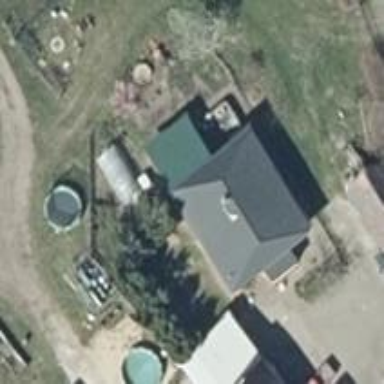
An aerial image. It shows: House with hipped roof oriented along its structure. The roof is grey in color.